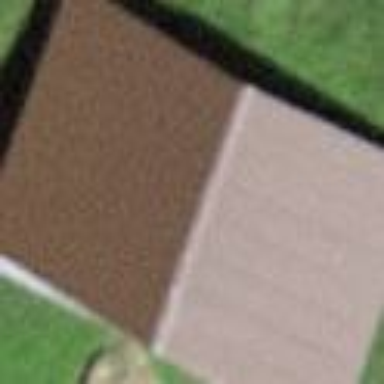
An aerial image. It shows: Barn.